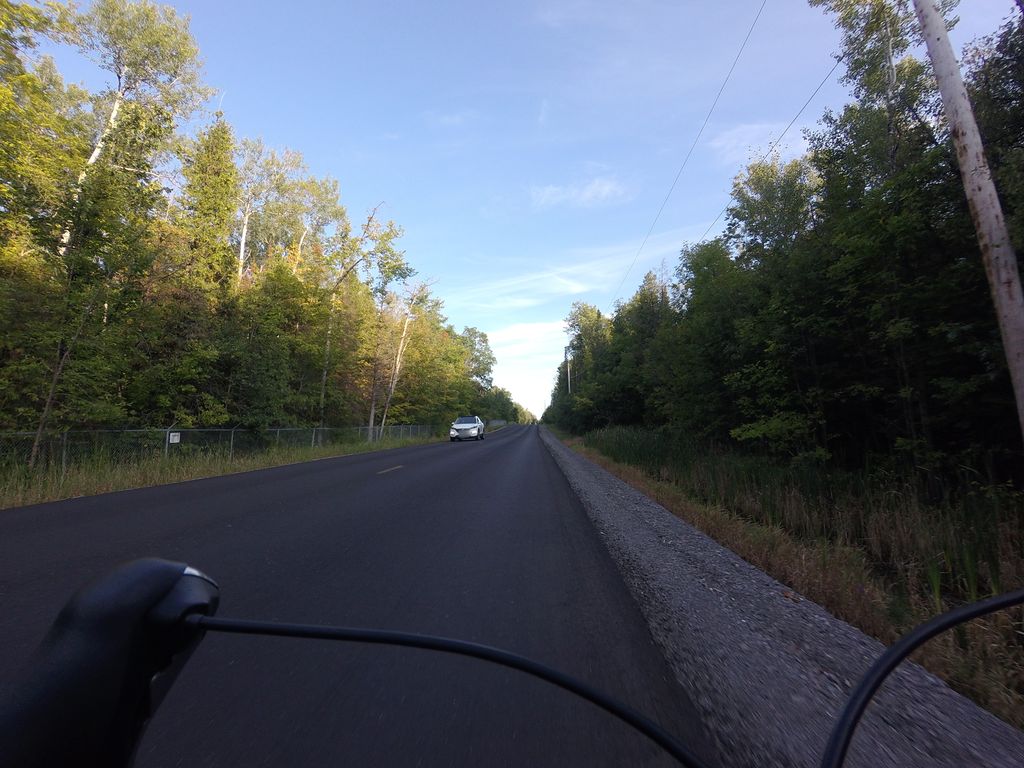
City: ottawa-gatineau